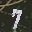
Label: 7